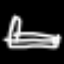
Label: bed